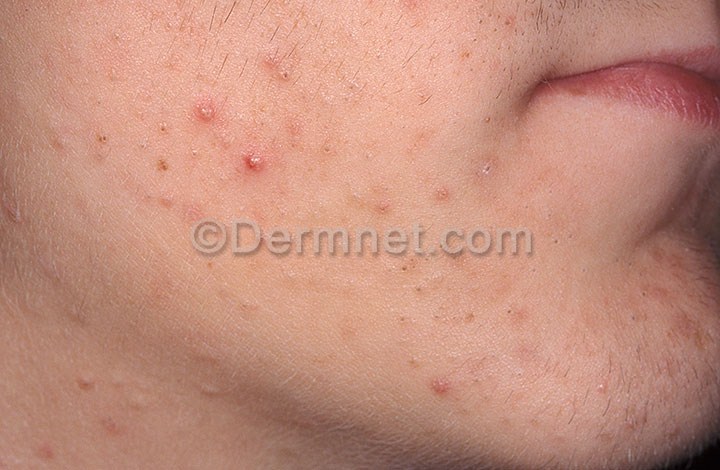
Disease: Acne and Rosacea Photos